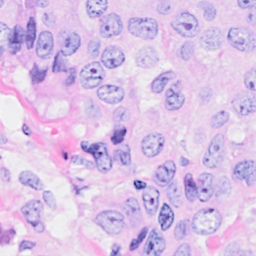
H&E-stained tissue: Breast